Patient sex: M
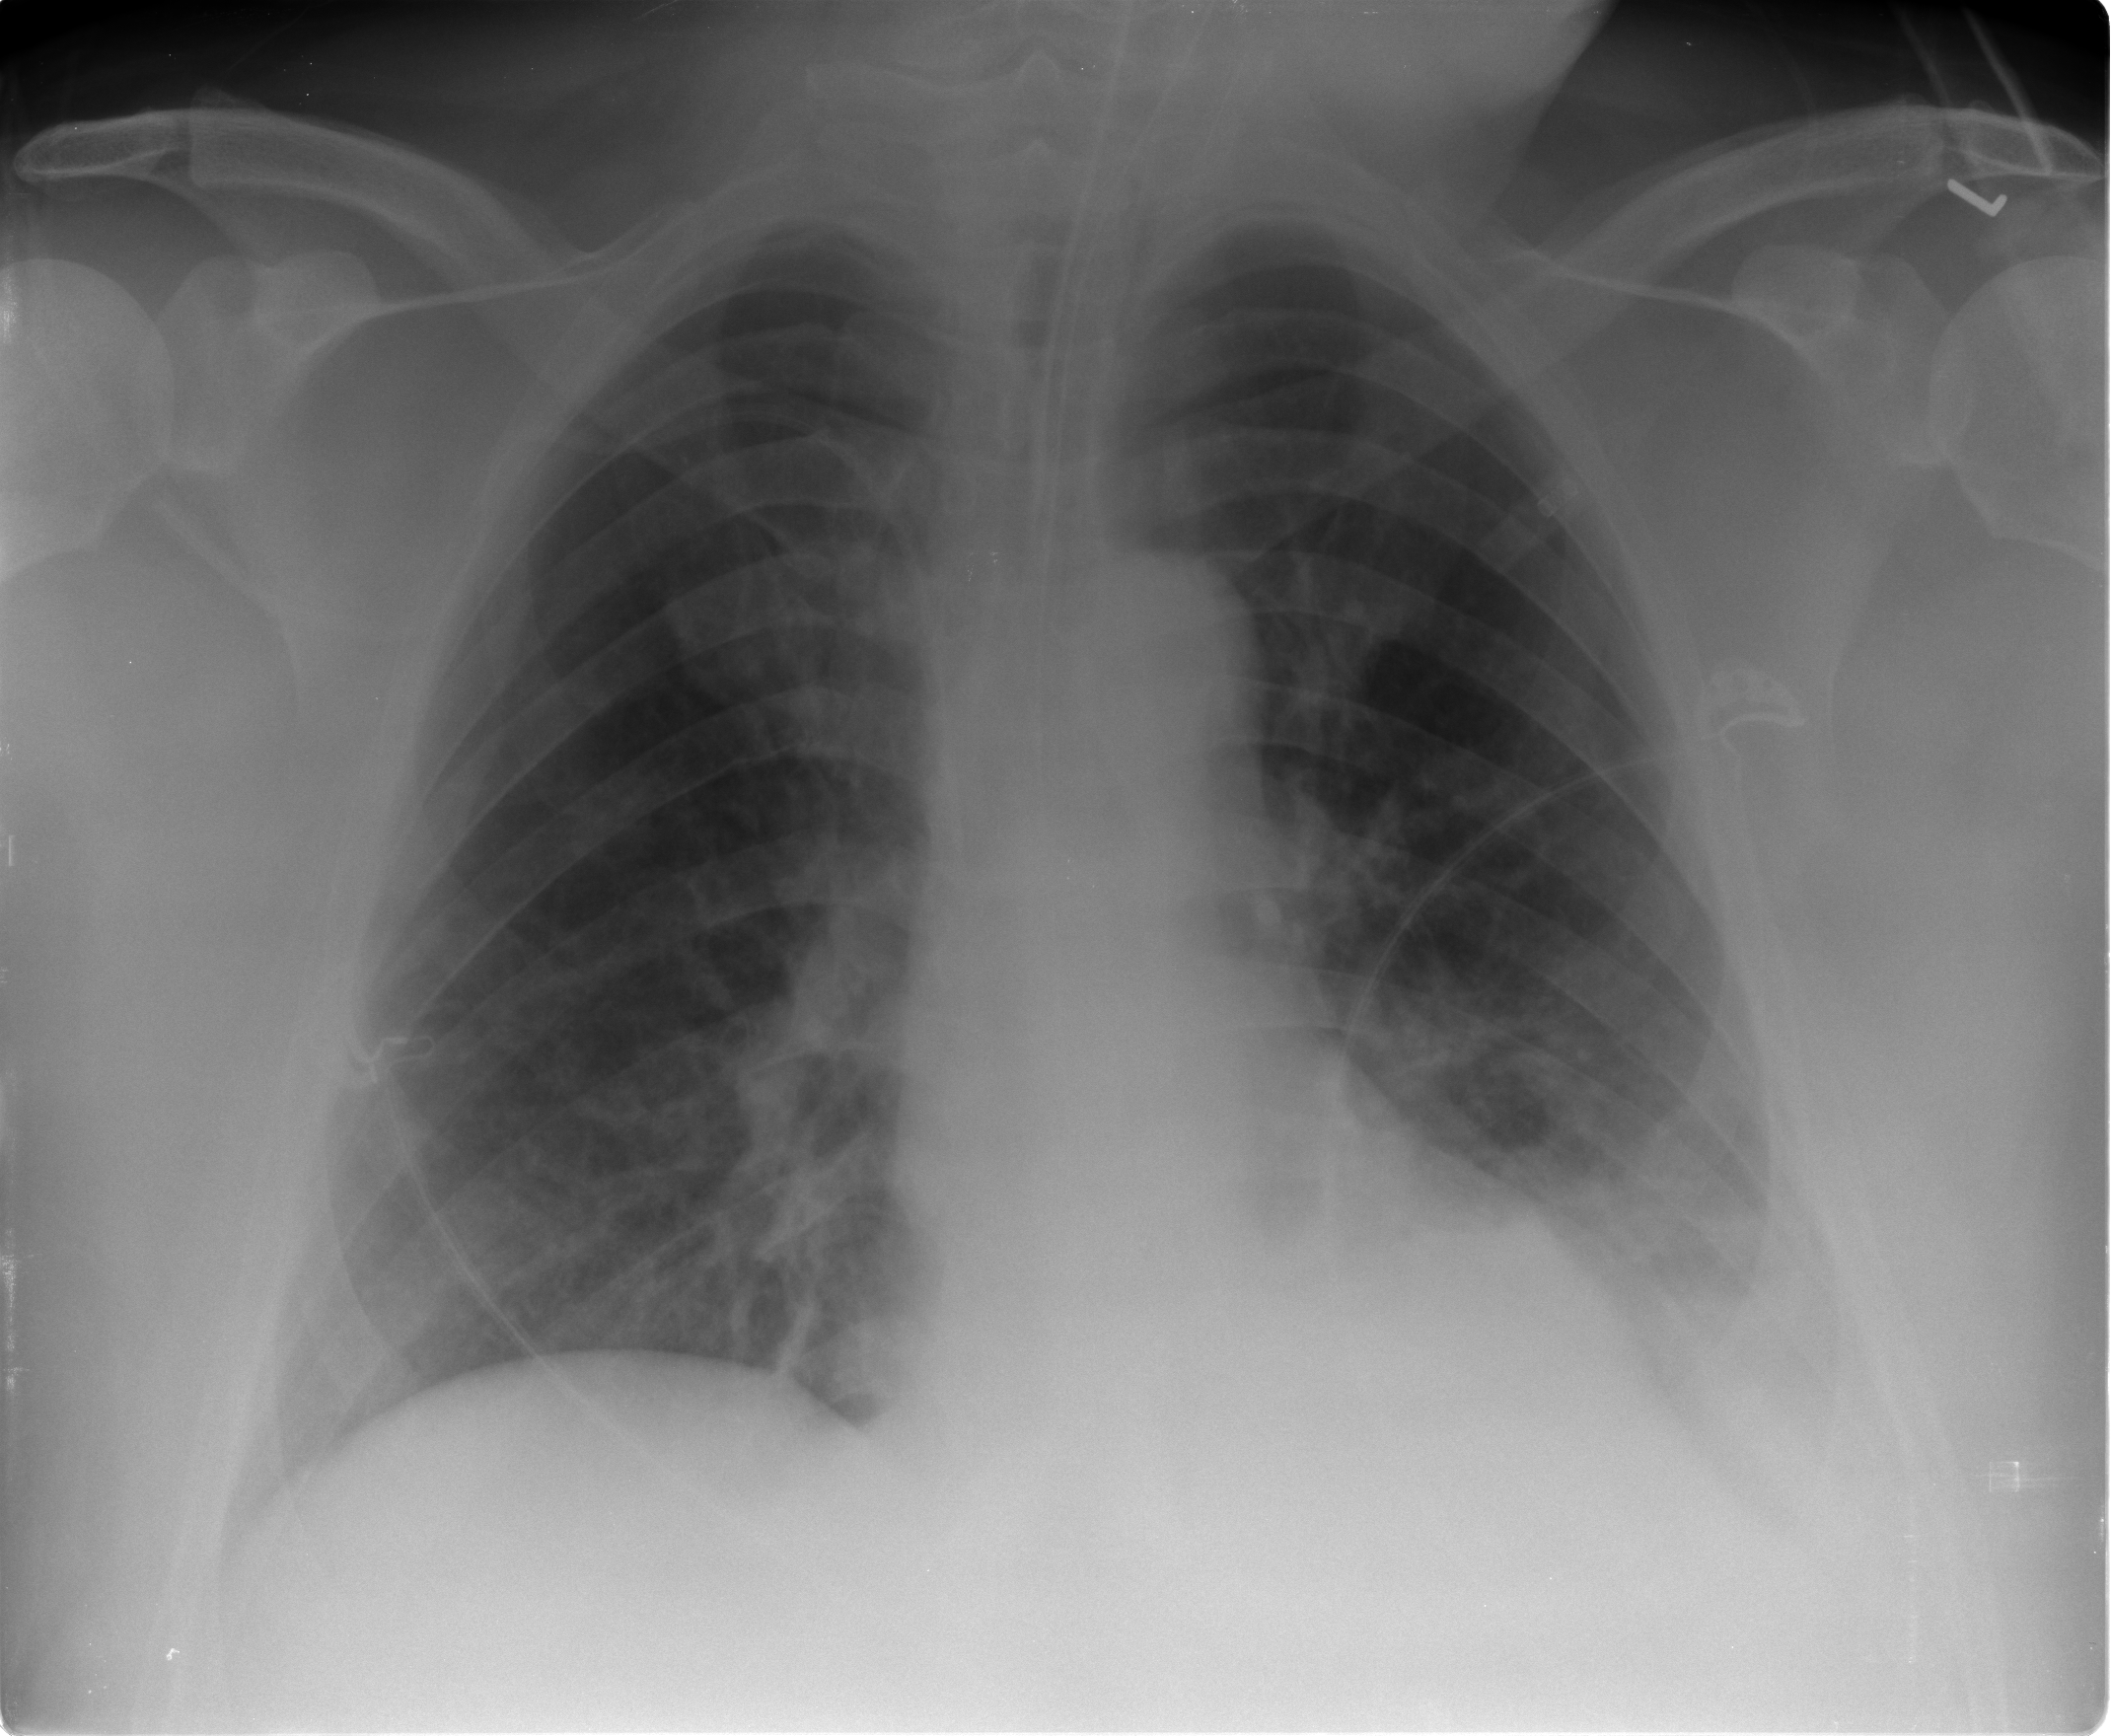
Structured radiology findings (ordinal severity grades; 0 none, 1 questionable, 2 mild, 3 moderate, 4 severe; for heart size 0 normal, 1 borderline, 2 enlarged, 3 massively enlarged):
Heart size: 0
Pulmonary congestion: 2
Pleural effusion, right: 0
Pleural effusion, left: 2
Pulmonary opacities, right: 0
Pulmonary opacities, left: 0
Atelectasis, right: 0
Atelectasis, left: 2